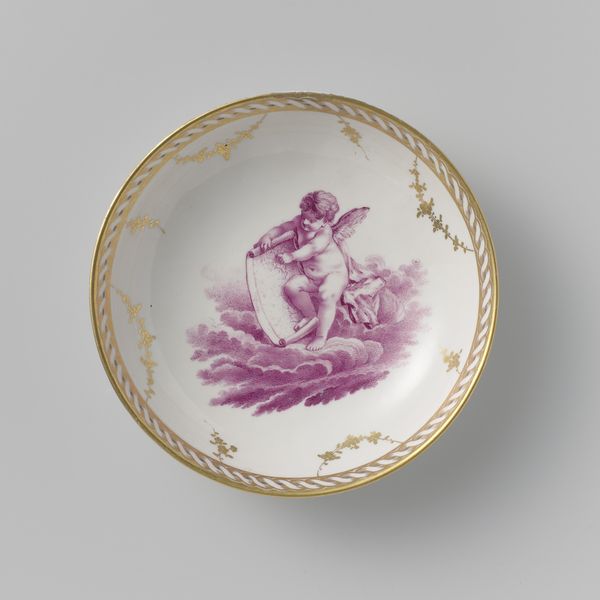
Titel: Schotel, beschilderd met putti zwevend op wolken
Künstler: Ansbach
Standort: Amsterdam
Institution: Rijksmuseum
Schlagwörter: wolken, rot, putte, feathers, hands, white, gilded, gold, yellow, flowers, pattern, pink, porzellan, angel, cloud, clouds, naked, nude, sky, child, feet, scroll, landkarte, paper, decoration, gilt, purple, shadow, photo, wings, cherub, leaves, renaissance, ink, map, circle, ceramic, floral, leaf, baby, eating, china, dish, plate, round, wing, border, guilded, photograph, golddekor, porcelain, bowl, painted, curly, rim, chubby, clowd, sprigs, rope border, art deko